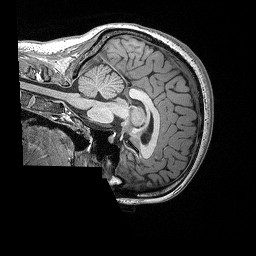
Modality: T1w
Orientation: sagittal
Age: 22
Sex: female